The picture encodes a bearing's raw vibration samples as pixel intensities in a 2-D grid. Classify the bearing condition as one of: normal, inner_race, outer_race, ball.
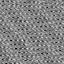
Answer: outer_race